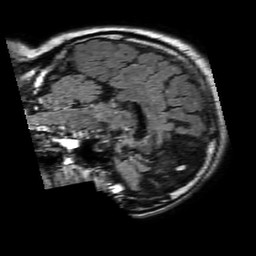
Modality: FLAIR
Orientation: sagittal
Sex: male
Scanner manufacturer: philips
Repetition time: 11 s
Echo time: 0.125 s